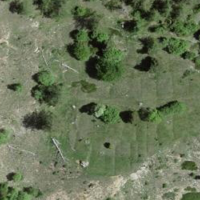
EUNIS habitat code: 32
Species observed at this site:
Juniperus communis